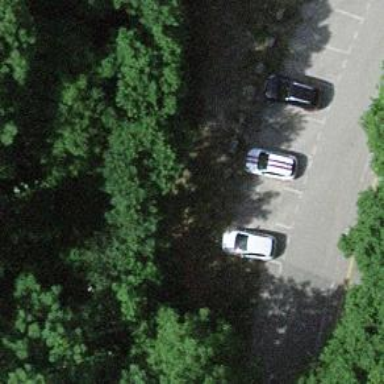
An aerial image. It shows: Parking area with paving stones surface.